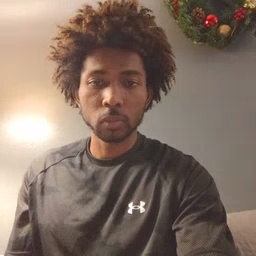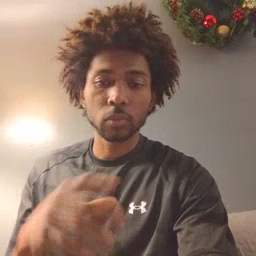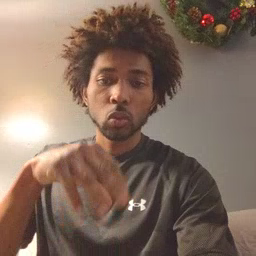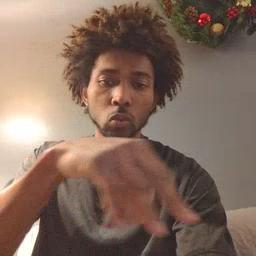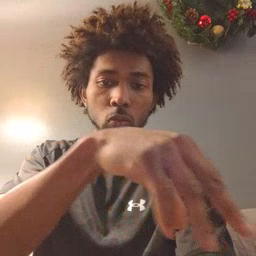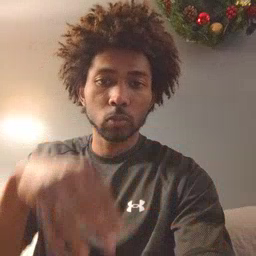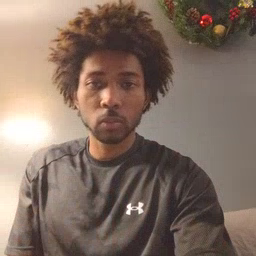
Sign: vacuum